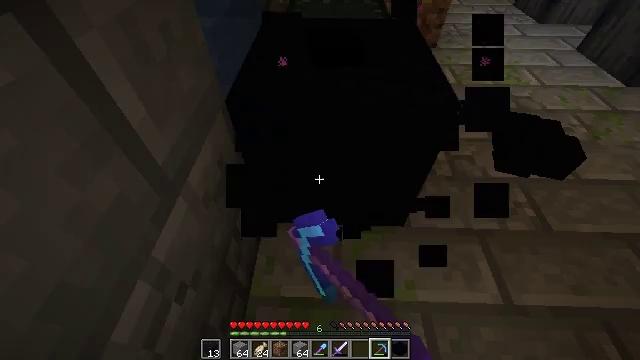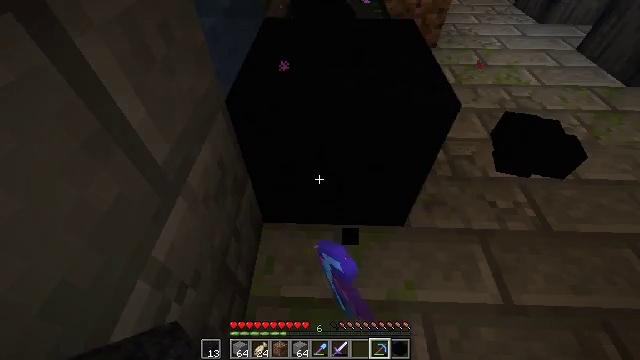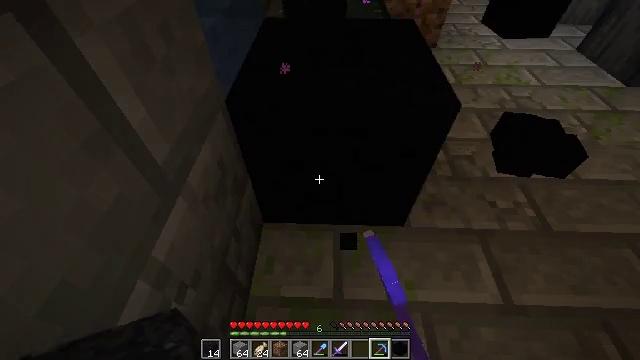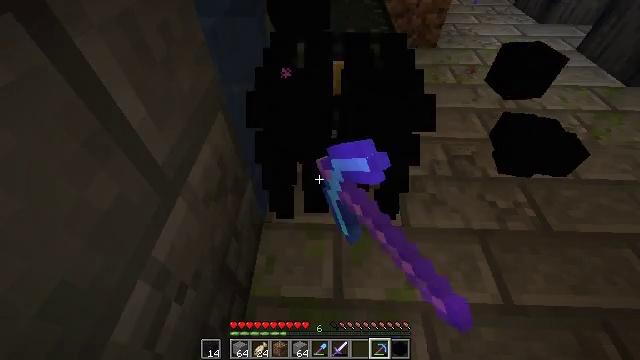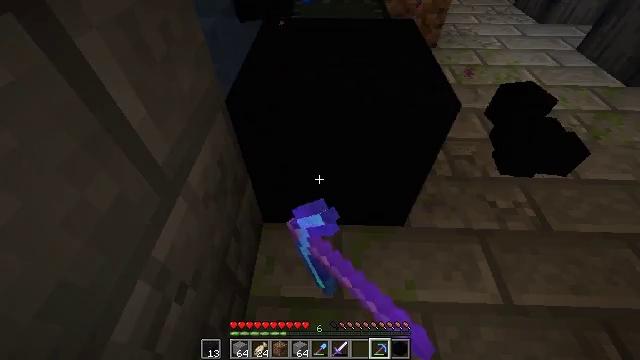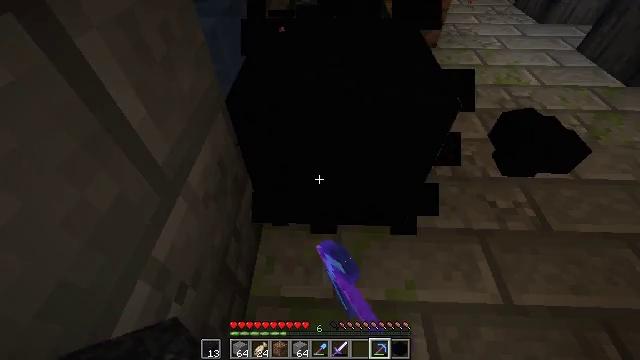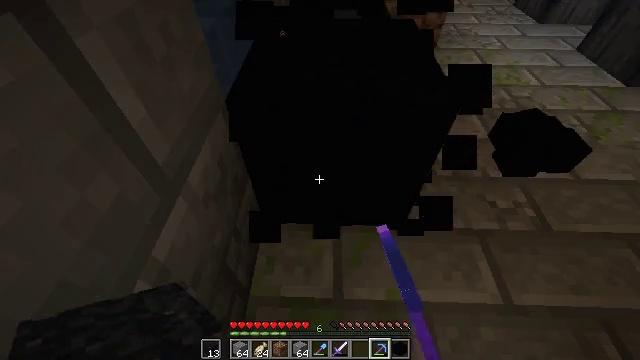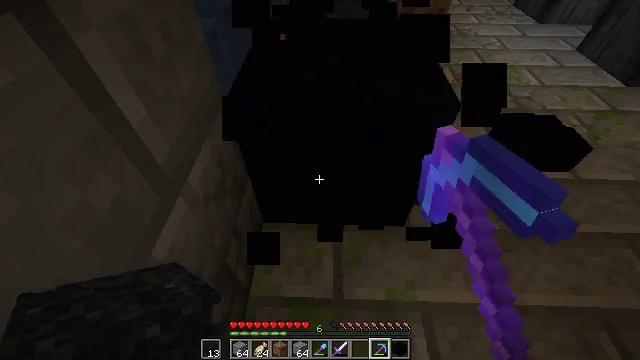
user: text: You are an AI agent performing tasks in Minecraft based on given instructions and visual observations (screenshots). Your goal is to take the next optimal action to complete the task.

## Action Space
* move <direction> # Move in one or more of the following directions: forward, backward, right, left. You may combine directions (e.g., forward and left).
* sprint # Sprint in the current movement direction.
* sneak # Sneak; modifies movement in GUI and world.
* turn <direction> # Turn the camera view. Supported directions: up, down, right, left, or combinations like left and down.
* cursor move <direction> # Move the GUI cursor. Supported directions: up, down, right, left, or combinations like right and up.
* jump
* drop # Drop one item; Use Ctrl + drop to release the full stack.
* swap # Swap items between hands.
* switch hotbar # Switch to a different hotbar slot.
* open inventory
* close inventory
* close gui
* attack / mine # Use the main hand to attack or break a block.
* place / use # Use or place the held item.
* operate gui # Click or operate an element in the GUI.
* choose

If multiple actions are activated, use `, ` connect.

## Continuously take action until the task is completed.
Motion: motion action
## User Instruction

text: Harvest black concrete from a construction.
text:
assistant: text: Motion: attack / mine and use / place
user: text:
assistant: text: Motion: attack / mine and use / place
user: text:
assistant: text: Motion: attack / mine and use / place
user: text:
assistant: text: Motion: attack / mine and use / place
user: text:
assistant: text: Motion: attack / mine and use / place
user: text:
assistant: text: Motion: attack / mine and use / place
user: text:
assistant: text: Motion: attack / mine and use / place
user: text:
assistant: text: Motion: attack / mine and use / place